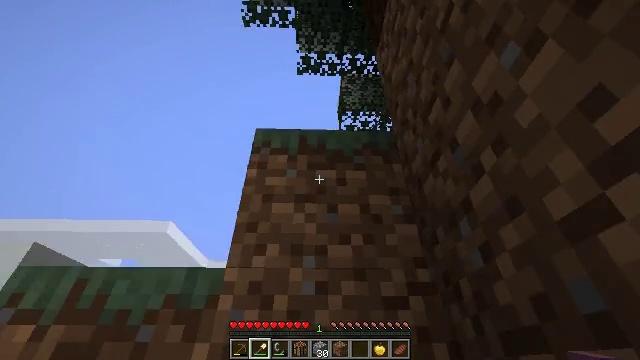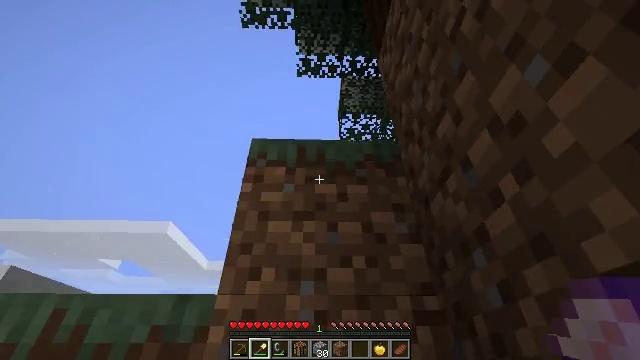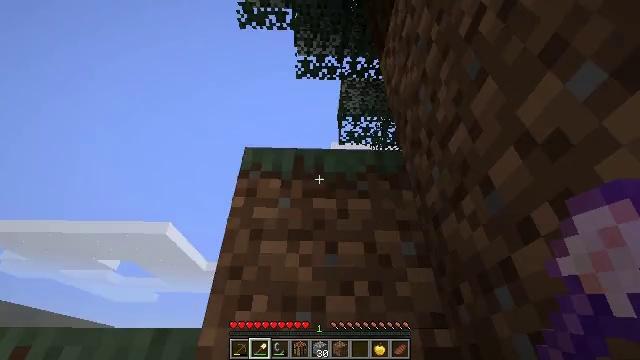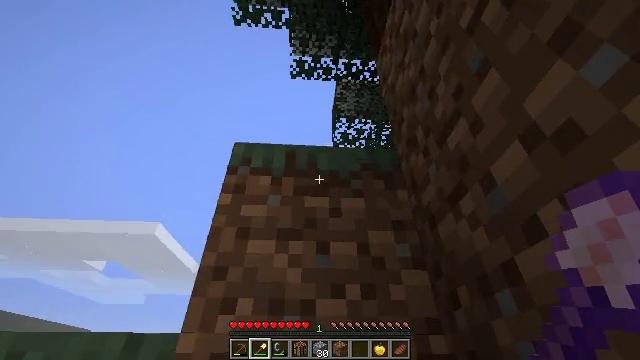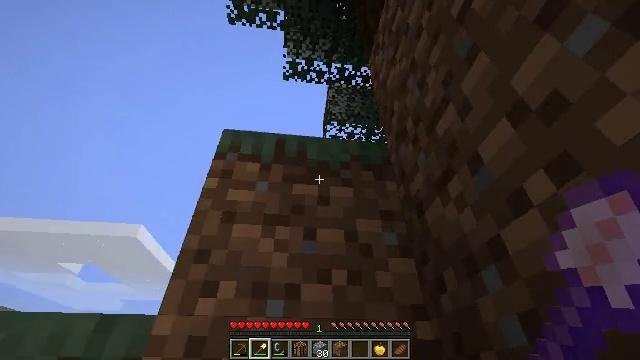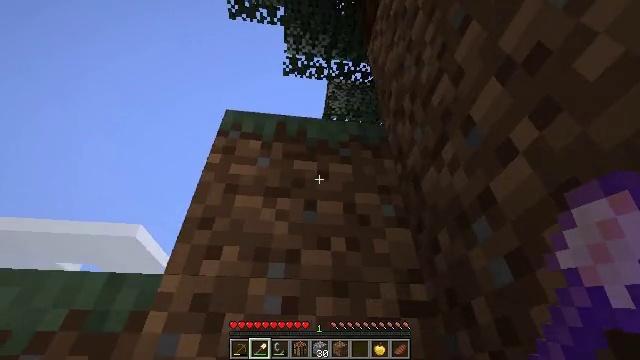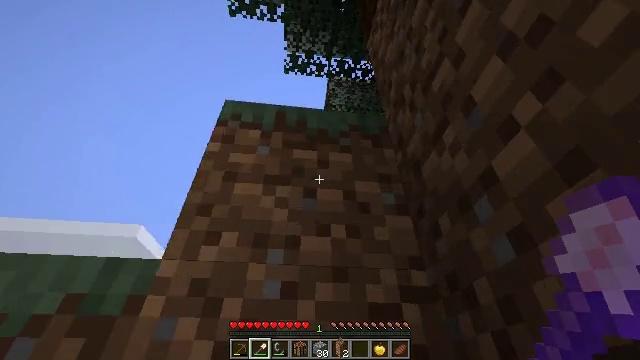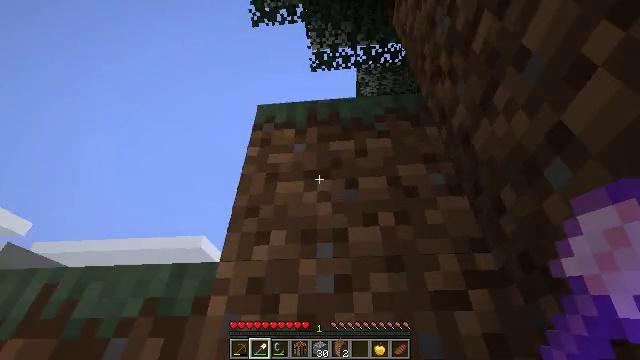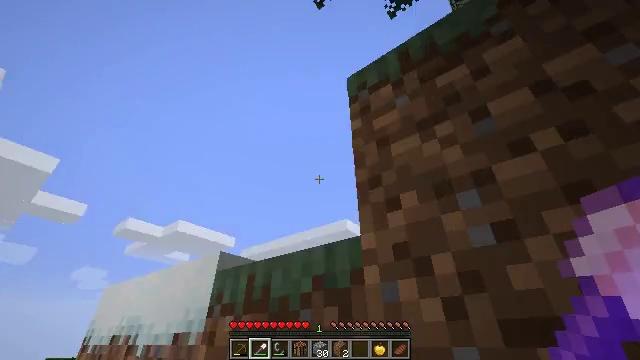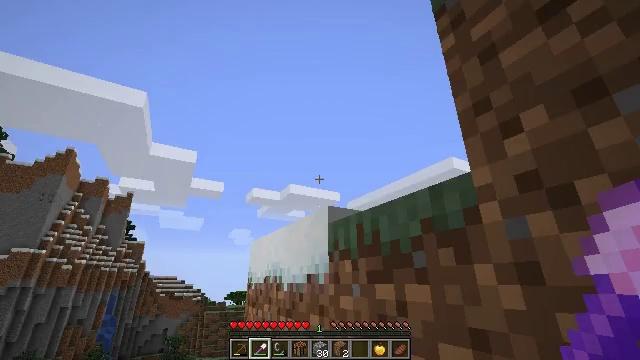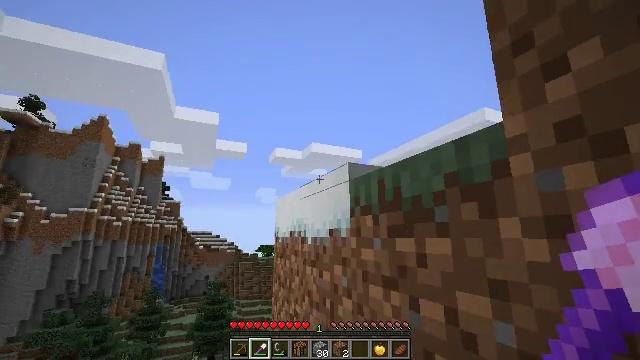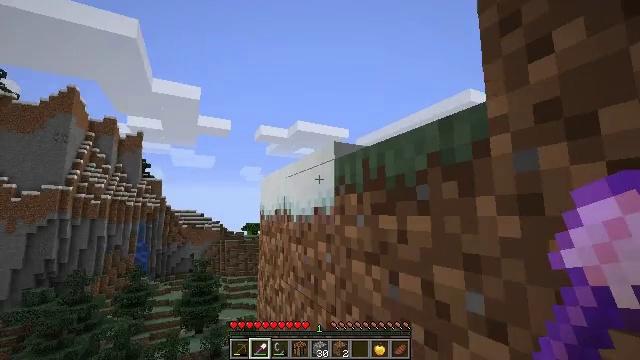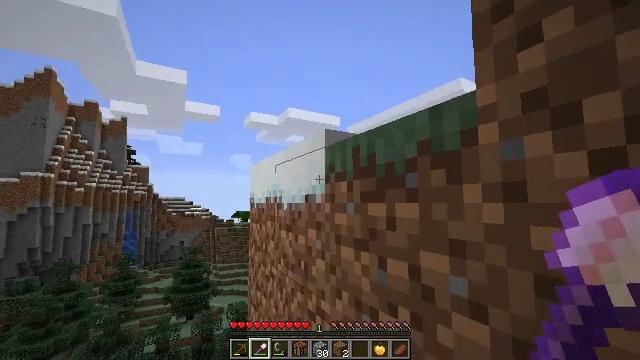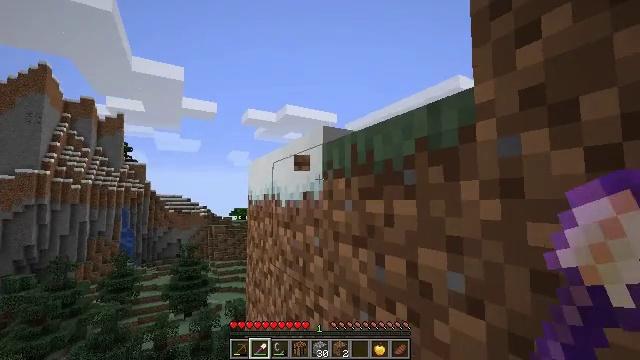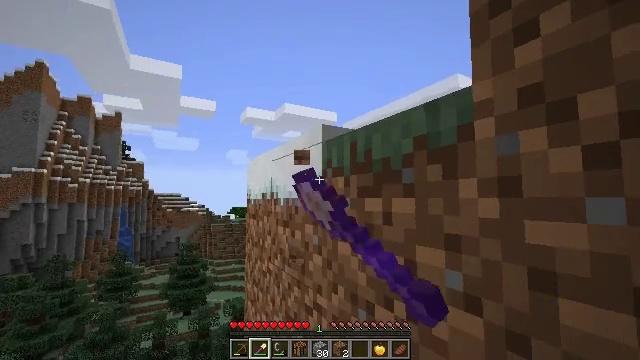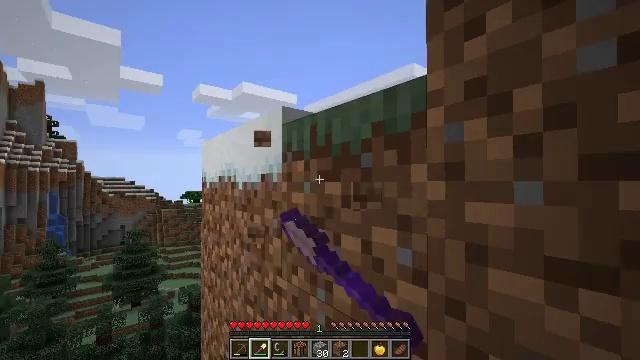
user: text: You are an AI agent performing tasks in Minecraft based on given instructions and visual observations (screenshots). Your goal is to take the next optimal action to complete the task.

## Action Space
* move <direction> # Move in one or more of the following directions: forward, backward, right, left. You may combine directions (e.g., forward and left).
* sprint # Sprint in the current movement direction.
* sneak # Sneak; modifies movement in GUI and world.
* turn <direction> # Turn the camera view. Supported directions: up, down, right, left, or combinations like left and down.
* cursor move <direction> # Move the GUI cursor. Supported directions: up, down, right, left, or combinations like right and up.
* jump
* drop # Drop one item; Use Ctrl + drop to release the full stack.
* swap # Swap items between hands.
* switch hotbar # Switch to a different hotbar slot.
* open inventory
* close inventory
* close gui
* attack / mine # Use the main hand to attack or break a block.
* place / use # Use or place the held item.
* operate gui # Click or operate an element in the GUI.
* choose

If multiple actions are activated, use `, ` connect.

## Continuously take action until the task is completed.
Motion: motion action
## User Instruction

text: Gather grass block for landscaping.
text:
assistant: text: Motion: move forward, jump
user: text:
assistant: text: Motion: move forward
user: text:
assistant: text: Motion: move forward, turn right
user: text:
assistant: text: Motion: turn right and up
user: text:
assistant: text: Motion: no_op
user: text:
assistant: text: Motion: no_op
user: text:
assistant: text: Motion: turn left
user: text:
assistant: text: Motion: turn left and down
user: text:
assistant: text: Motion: turn left and down
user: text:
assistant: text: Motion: turn left and down
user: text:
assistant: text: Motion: turn right and down
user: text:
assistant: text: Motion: turn right and down
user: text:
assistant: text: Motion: attack / mine
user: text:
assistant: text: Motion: attack / mine
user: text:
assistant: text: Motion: turn right and down, attack / mine
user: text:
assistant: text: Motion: turn right
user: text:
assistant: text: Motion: no_op
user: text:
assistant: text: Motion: no_op
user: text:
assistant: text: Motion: attack / mine
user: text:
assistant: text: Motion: attack / mine
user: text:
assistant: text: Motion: attack / mine
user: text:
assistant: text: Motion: attack / mine
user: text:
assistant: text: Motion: attack / mine
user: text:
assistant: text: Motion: attack / mine
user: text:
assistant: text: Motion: no_op